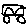
Label: car